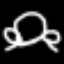
Label: frog